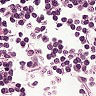
Metastatic tissue present: no